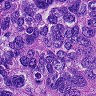
Metastatic tissue present: yes